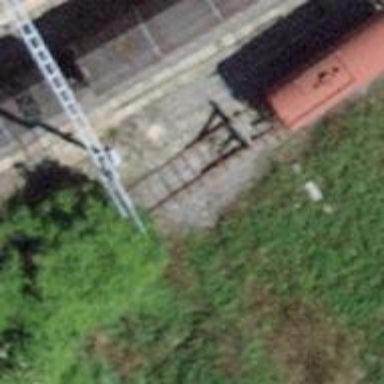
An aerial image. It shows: Railway buffer stop.